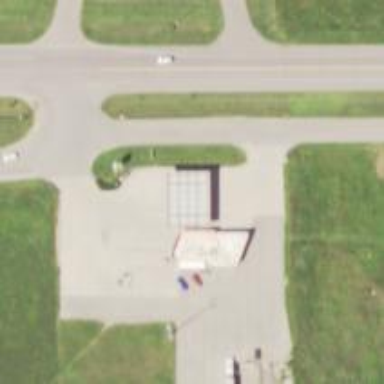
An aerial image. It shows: Convenience shop.